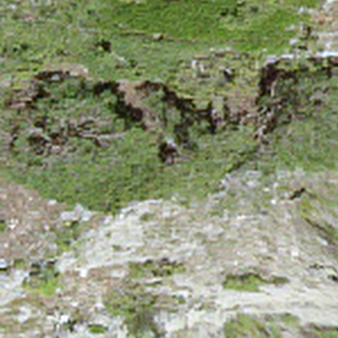
Label: other